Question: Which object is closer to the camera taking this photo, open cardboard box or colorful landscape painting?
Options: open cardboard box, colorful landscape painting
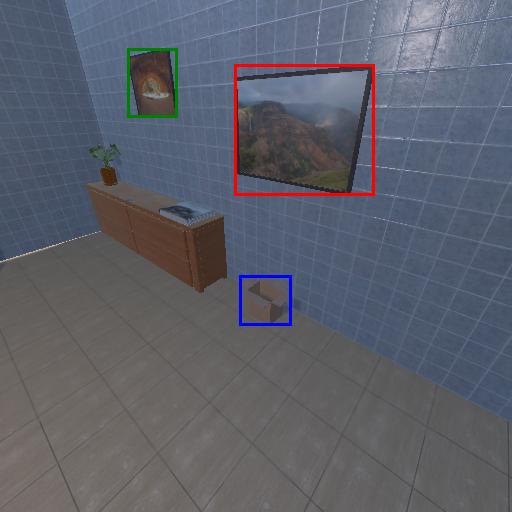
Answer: open cardboard box